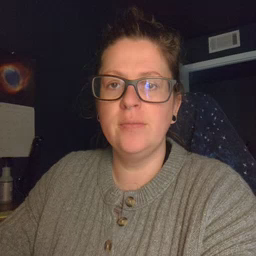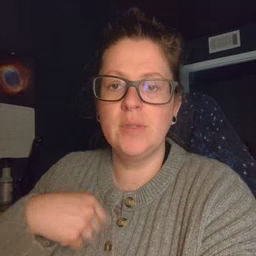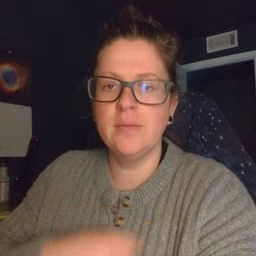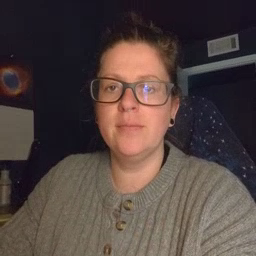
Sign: weus